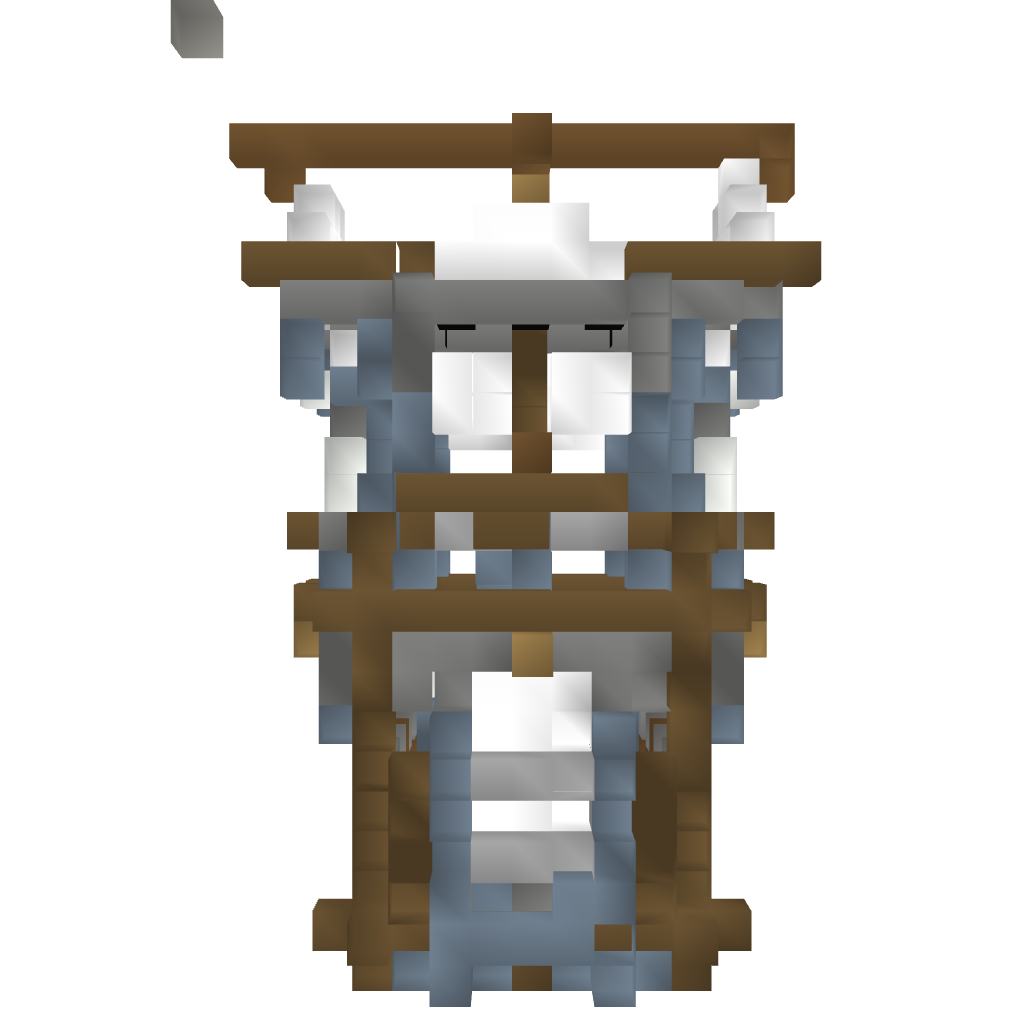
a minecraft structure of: Team New Genesis House1